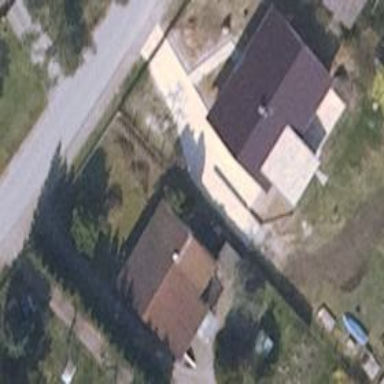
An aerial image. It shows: Simple and straightforward house.